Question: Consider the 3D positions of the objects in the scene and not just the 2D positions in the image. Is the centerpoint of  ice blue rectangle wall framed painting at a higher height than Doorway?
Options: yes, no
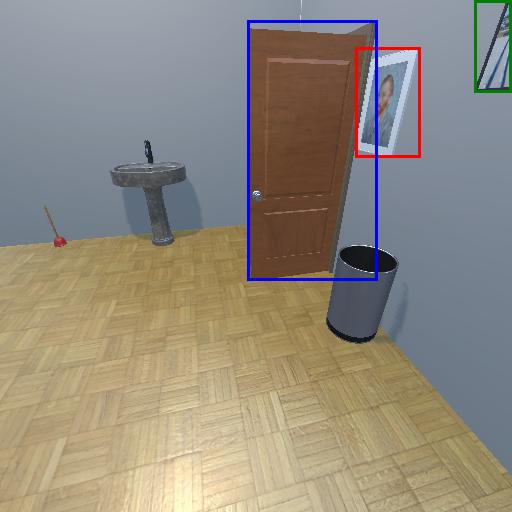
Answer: yes